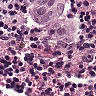
Metastatic tissue present: yes